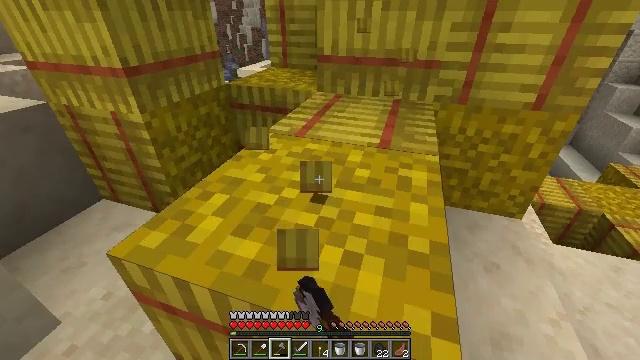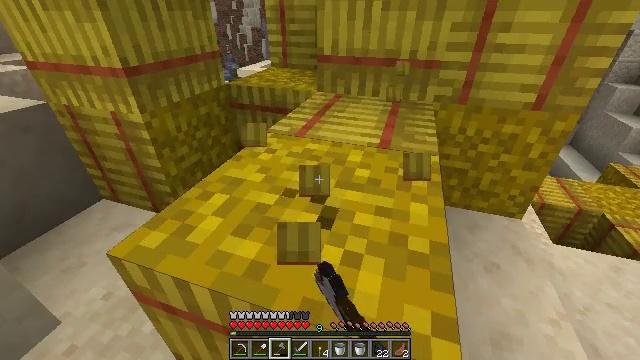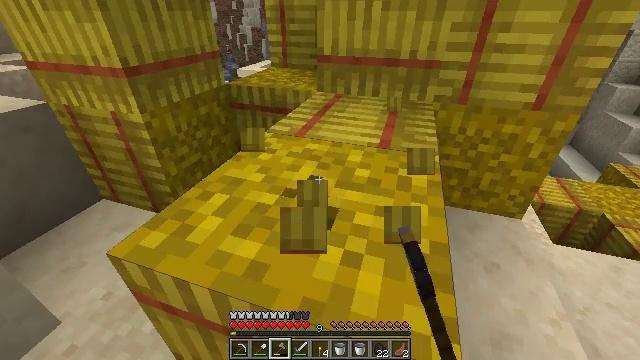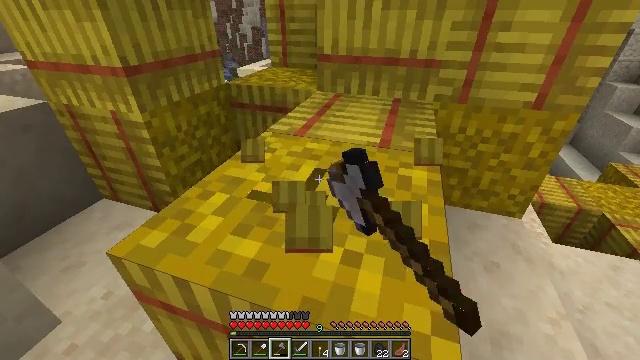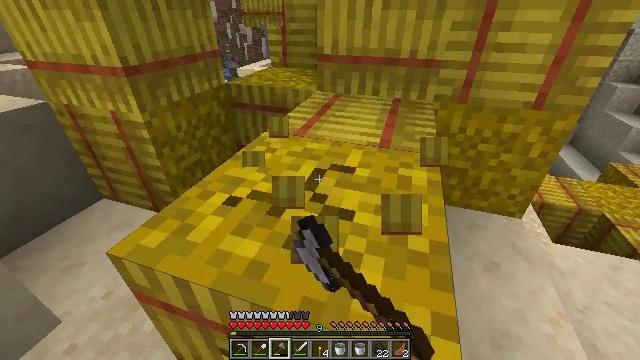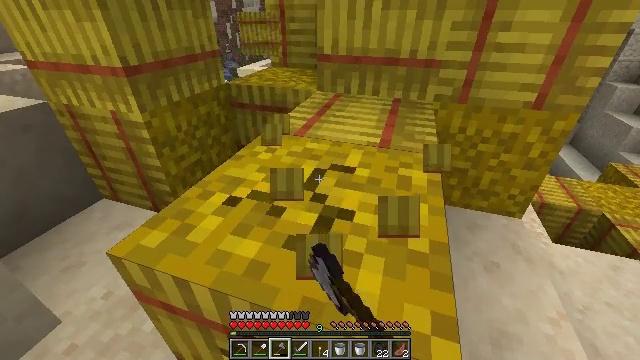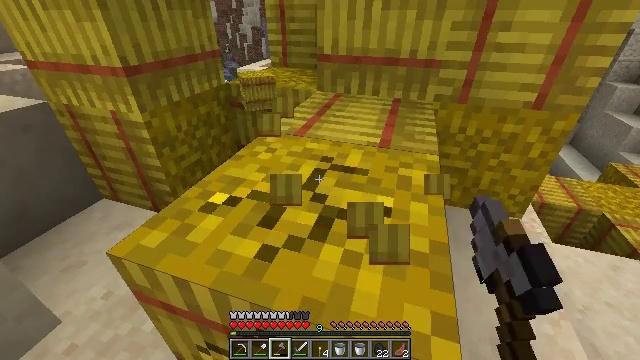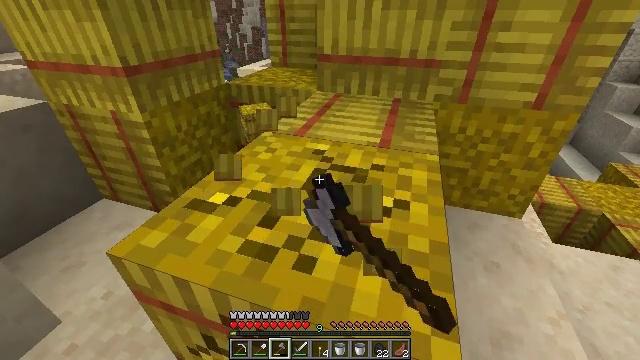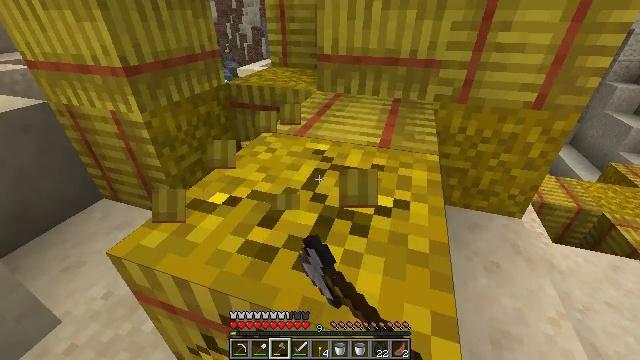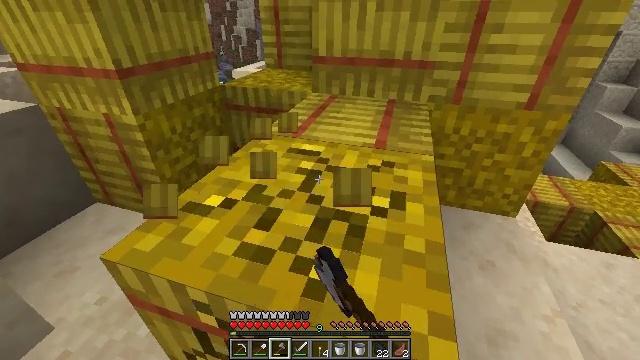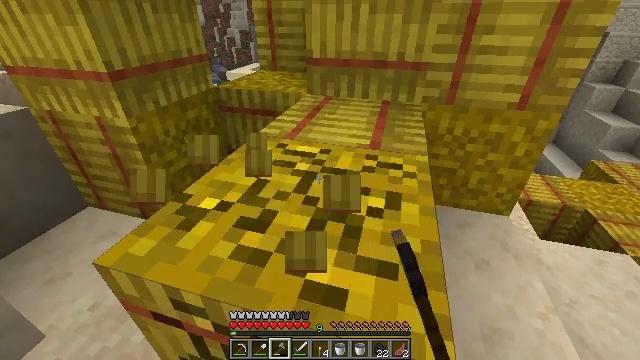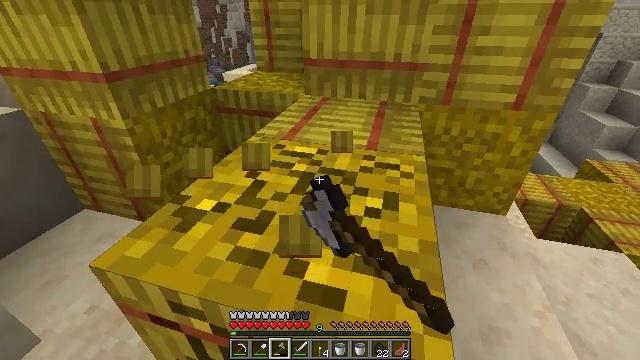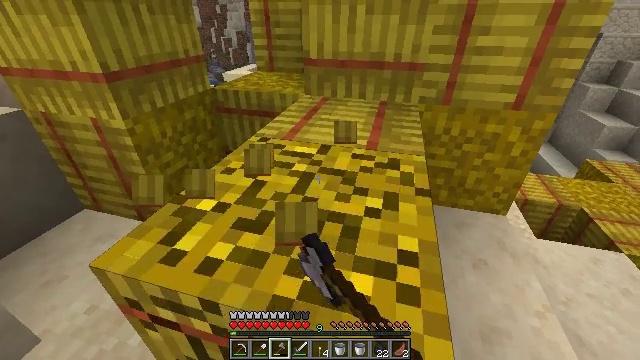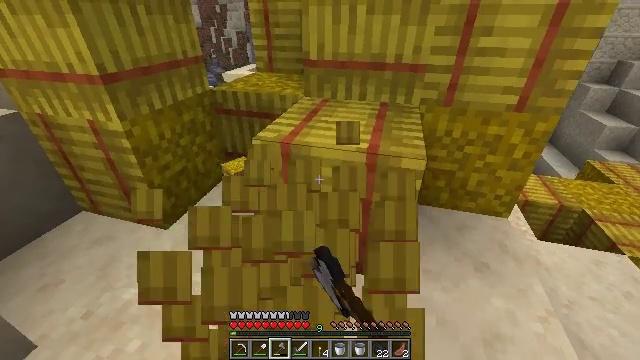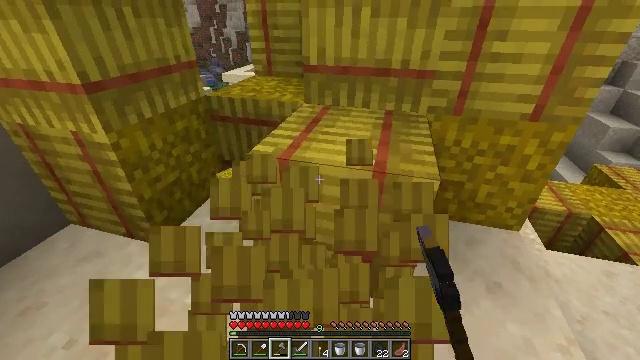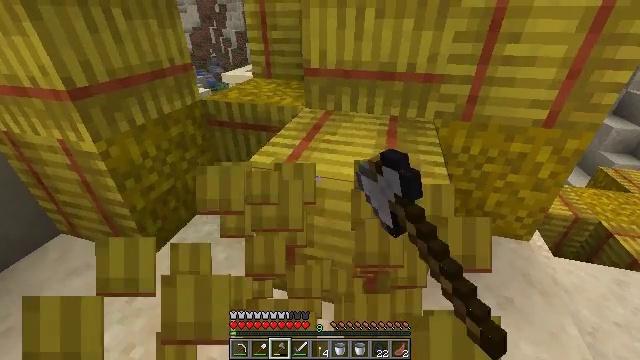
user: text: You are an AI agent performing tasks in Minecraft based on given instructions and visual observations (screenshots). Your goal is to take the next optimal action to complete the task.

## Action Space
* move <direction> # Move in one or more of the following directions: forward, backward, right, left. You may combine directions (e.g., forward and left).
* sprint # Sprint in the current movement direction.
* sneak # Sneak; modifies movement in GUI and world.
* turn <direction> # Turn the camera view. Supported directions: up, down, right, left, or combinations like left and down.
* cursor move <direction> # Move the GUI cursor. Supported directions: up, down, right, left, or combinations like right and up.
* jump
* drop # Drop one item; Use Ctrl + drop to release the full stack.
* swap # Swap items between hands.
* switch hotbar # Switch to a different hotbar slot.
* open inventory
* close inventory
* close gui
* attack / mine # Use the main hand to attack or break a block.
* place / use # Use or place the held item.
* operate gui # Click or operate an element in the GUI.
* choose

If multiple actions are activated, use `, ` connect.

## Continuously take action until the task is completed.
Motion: motion action
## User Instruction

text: Collect a hay block for crafting.
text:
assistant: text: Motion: attack / mine
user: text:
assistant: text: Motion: attack / mine
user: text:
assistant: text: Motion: attack / mine
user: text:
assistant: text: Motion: attack / mine
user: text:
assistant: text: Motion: attack / mine
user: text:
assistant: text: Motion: attack / mine
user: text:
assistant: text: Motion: attack / mine
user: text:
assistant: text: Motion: attack / mine
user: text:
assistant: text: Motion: turn right, attack / mine
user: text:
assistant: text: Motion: turn right, attack / mine
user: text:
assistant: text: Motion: attack / mine
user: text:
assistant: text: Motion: attack / mine
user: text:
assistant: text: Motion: move forward, attack / mine
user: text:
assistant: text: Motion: move forward, attack / mine
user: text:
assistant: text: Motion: move forward, attack / mine
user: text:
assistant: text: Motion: move forward, attack / mine
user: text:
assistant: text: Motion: attack / mine
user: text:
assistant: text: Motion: attack / mine
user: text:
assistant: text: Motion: attack / mine
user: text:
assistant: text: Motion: attack / mine
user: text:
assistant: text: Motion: turn right, attack / mine
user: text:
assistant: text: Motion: attack / mine
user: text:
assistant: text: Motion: attack / mine
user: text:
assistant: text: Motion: attack / mine
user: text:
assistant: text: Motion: attack / mine
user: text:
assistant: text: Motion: attack / mine
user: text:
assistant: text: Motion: turn left, attack / mine
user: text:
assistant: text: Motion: attack / mine
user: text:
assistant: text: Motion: attack / mine
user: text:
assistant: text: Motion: attack / mine